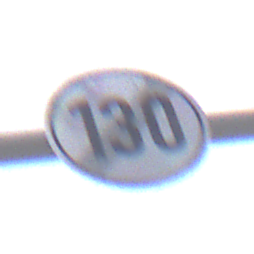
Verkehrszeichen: EndeGeschwindigkeit130
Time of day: SunriseSunset
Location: Outdoor (Beach)
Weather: Overcast
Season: NotSpecified
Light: Natural